Question: Count the number of objects in the diagram.
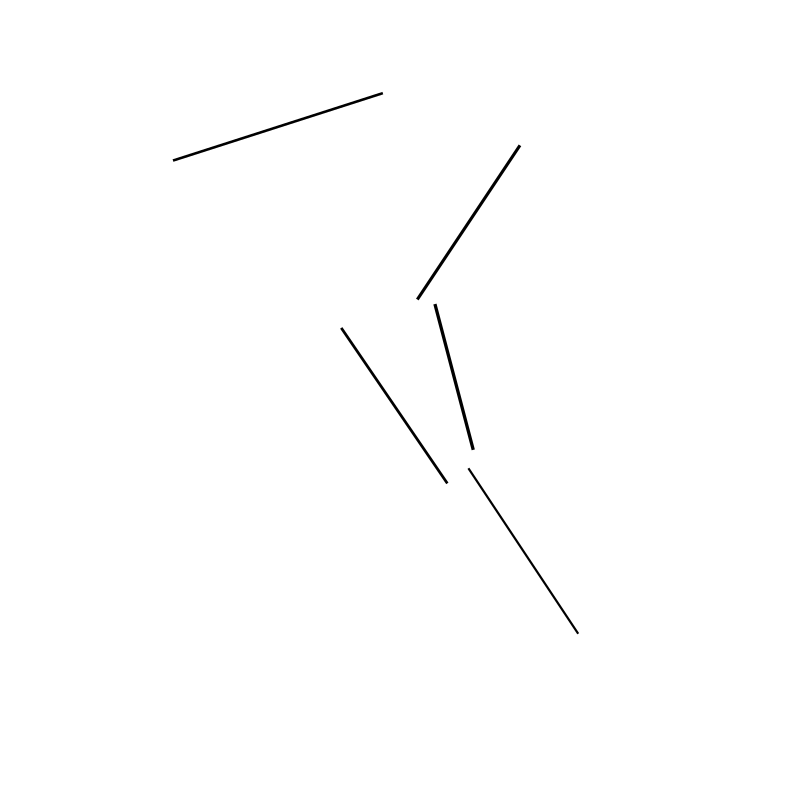
Answer: 5